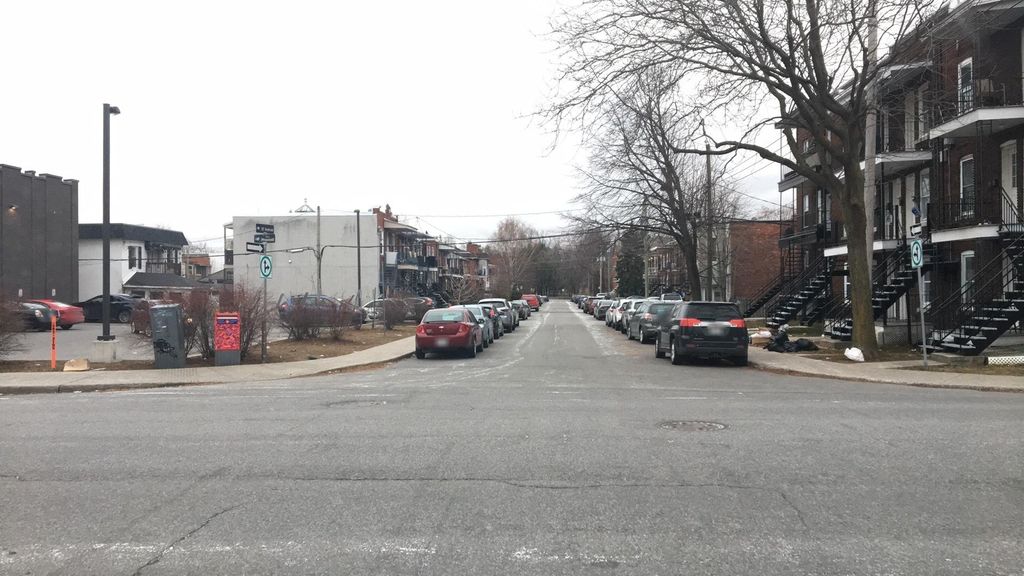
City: montreal